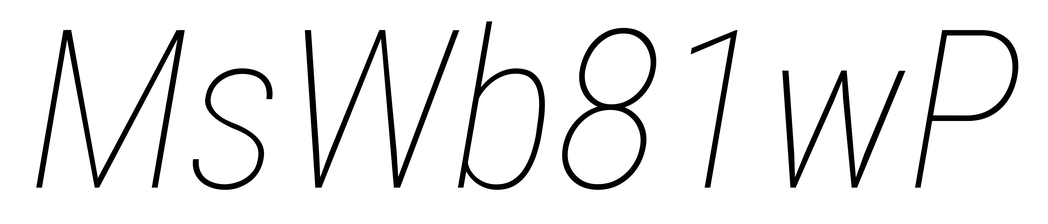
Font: Roboto-Italic_Condensed_Thin_Italic